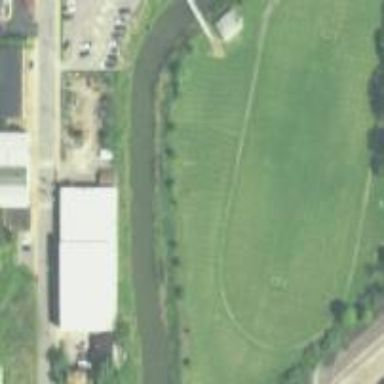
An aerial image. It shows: Recreation ground covered with lush grass.